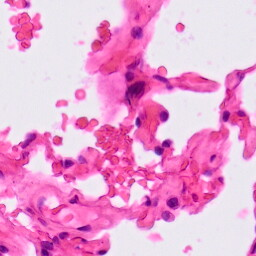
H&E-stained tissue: Lung